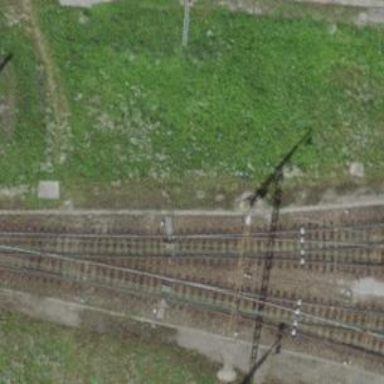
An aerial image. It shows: Railway switch.